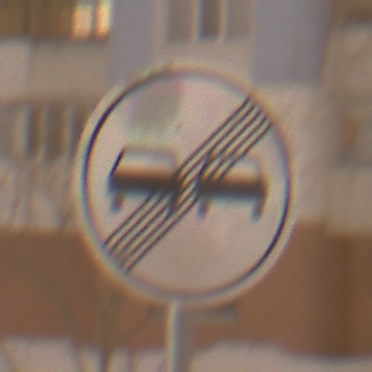
Verkehrszeichen: EndeUeberholverbot
Umgebung: Outdoor, Urban
Tageszeit: Night
Wetter: Overcast
Licht: Artificial
Jahreszeit: Winter
Kontrast: MediumContrast